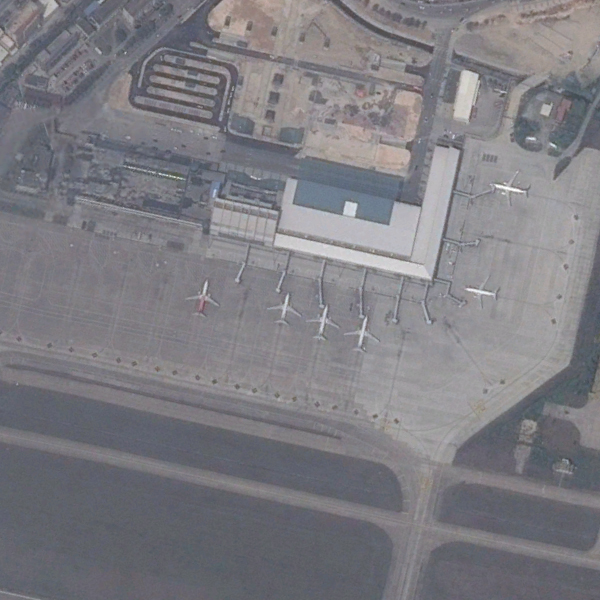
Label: Airport